Question: I'm very new to Bootstrap but growing fast in my skill and also appreciation for it. I have a need to build a fairly complex page that will contain a lot of form elements, including multiple address fill-in components. I've attached here an image of the basic design that I am aiming for, and can't seem to achieve it with the basic form design elements available to me. I feel like my approach is getting "out of control" in the sense that I've got too many nesting levels and not enough understanding of what I'm actually doing. So rather than post the code I've got so far, can anyone give me a simplified example of how my design might be achieved?

My dotted-line rectangles represent the fact that my page should have a two-column display, with most of the form elements off to the wider RH side. And then, within that column, my form has some additional levels of complexity. There are many additional form elements that I'm not even showing here, and that's my main reason for wanting to design it this way--because I need to save on vertical screen real estate as much as possible.
Thanks for your help.
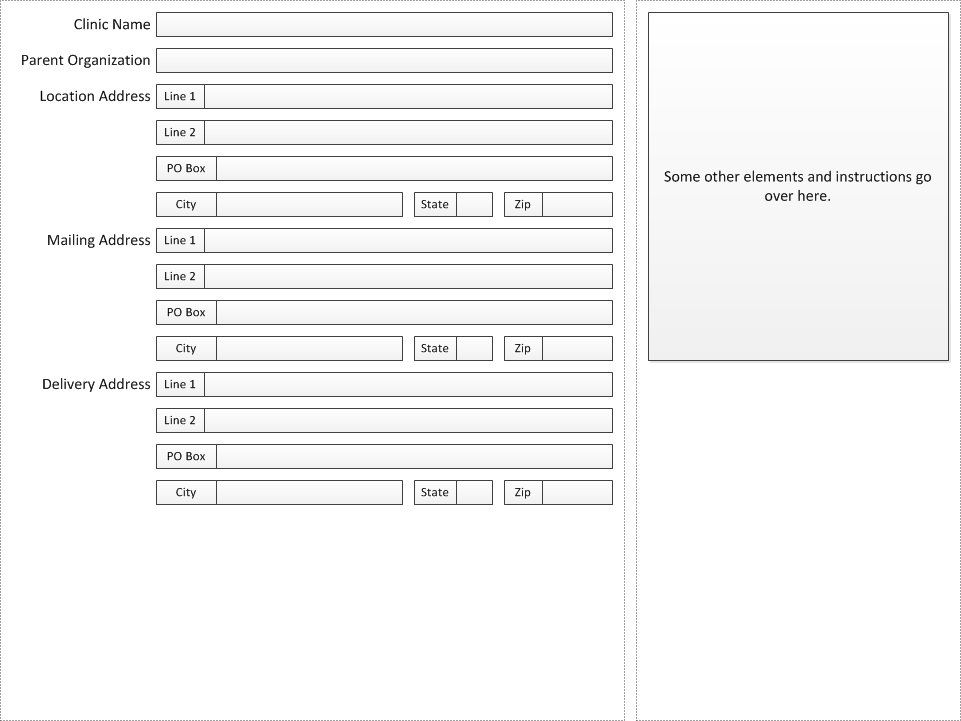
Answer: You should use <URL> for this.
A simple sample from me. Hope this will help you understand the concept.
'''
<div class="row">
<div class="col-md-8">
<div class="row">
<div class="col-md-3">
Left side for labes
</div>
<div class="col-md-9">
Right side for forms
<div class="row">
<div class="col-md-12">
longer forms
</div>
</div>
<div class="row">
<div class="col-md-3">
shorter forms
</div>
<div class="col-md-3">
shorter forms
</div>
<div class="col-md-3">
shorter forms
</div>
<div class="col-md-3">
shorter forms
</div>
</div>
</div>
</div>
</div>
<div class="col-md-4">
Right panel with instructions
</div>
</div>
'''